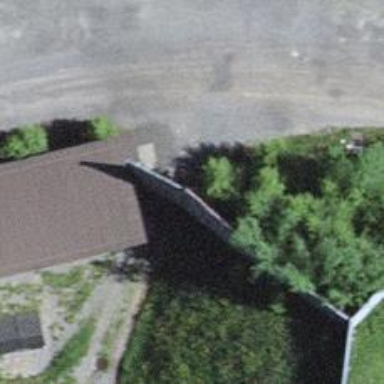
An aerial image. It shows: Wall is shown in the image.